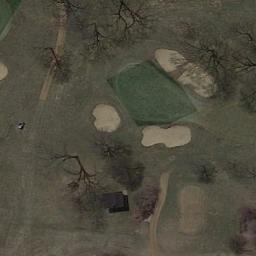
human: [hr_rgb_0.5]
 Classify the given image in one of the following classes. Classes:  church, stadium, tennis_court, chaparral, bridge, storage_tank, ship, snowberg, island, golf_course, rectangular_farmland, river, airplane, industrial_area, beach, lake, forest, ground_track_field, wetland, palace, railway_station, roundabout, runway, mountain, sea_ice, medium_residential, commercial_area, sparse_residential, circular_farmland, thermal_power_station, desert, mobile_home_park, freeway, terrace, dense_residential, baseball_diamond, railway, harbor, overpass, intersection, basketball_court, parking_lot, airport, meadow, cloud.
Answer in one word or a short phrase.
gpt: golf_course